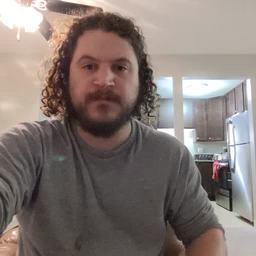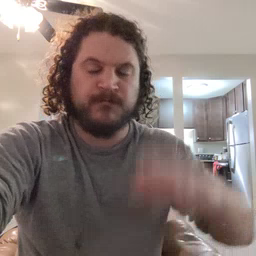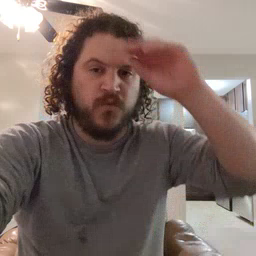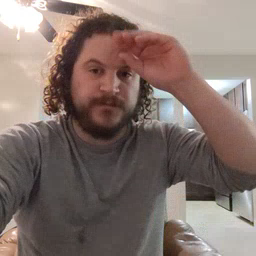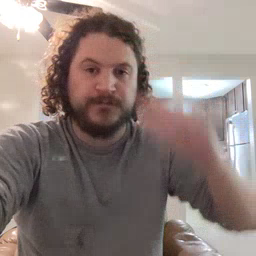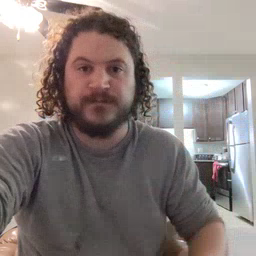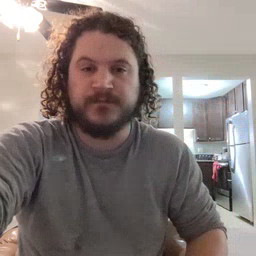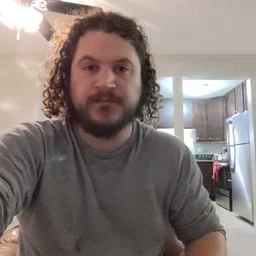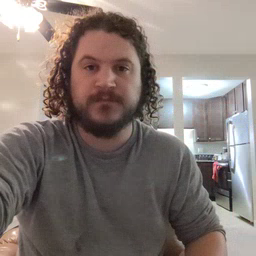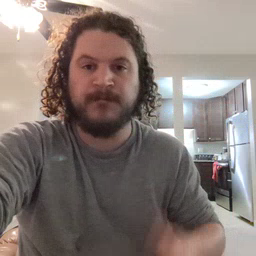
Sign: boy